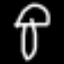
Label: mushroom